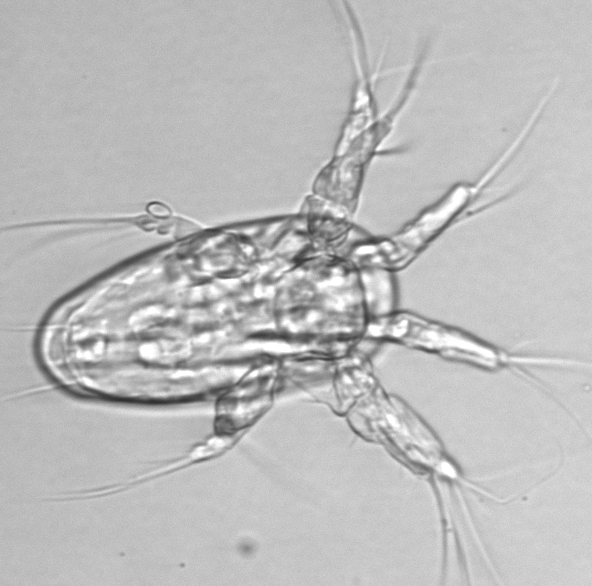
Label: Copepod_nauplii